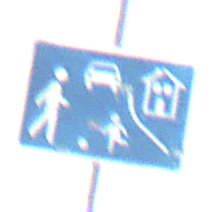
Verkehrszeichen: BeginnVerkehrsberuhigterBereich
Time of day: Midday
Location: Outdoor (Nature)
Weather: PartlyCloudy
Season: NotSpecified
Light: Natural